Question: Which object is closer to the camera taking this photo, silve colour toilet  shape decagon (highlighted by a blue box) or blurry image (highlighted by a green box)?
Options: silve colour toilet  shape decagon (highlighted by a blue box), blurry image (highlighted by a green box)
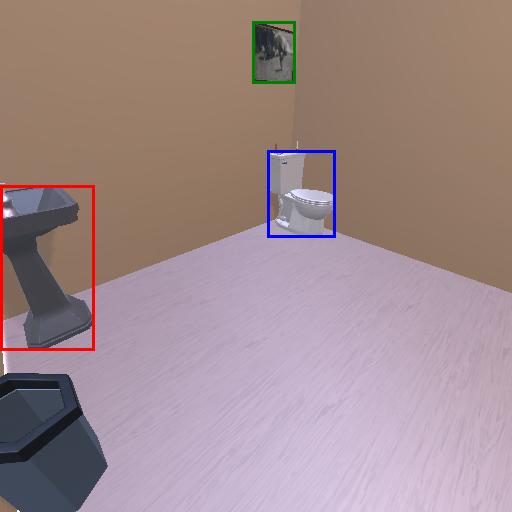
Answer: silve colour toilet  shape decagon (highlighted by a blue box)